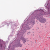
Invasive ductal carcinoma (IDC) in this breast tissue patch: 0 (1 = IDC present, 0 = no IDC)